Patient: sex M, age 37
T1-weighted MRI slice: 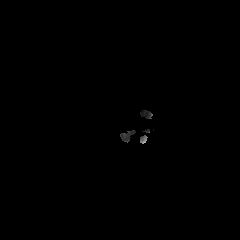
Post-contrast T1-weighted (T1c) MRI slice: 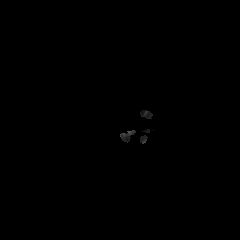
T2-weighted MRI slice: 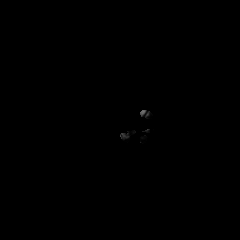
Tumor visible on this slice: no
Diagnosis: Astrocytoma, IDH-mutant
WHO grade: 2